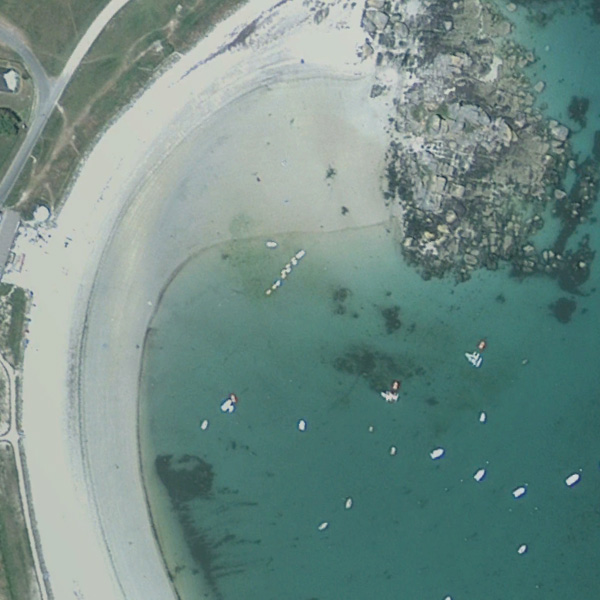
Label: Beach